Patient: sex F, age 58
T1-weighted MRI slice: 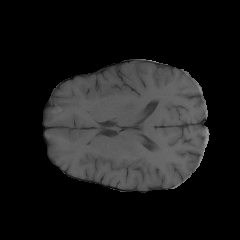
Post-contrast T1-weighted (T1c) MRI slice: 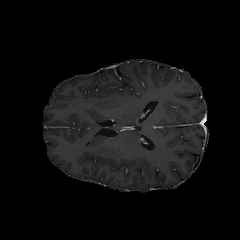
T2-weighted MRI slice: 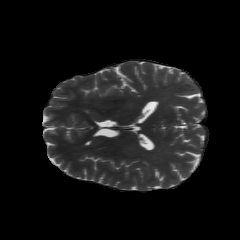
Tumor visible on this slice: no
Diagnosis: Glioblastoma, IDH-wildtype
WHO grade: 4